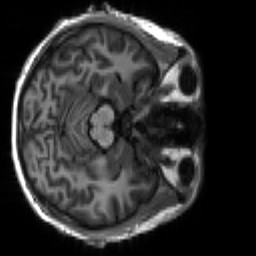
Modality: T1w
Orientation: axial
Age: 18
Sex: male
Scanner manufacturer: siemens
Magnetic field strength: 3 T
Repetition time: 2.3 s
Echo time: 0.00266 s